Question: Hello i have this Core data:

then i do this:
'''
NSFetchRequest *fetchRequest = [[NSFetchRequest alloc] init];
NSEntityDescription *entity = [NSEntityDescription
entityForName:@"MyDate" inManagedObjectContext:managedObjectContext];
[fetchRequest setEntity:entity];
'''
now i want use the NSPredicate to take only the MyDate with the Task for the taskes relationship that have isView = NO and the taskDate <= today, and that the count of all Task for each MyDate is > 0...there is a way?
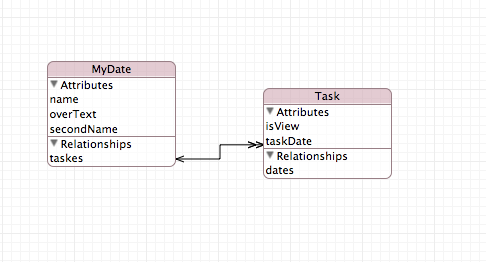
Answer: I don't have enough points to comment, so jumping off of Nikita's answer, all you need to do is the following:
'NSPredicate *predicate = [NSPredicate predicateWithFormat:@"ANY taskes.isView = NO AND ANY taskes.taskDate <= %@", todayDate];'
One way you can get today's date (there might be better ways):
'''
NSDate *date = [NSDate date];
NSDateFormatter *dateFormat = [[NSDateFormatter alloc] init];
[dateFormat setDateFormat:@"dd/MM/yyyy"];
NSString *dateString = [dateFormat stringFromDate:date];
NSDate *todayDate = [dateFormat dateFromString:dateString];
'''